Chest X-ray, AP view. Patient: 49 years old, sex M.
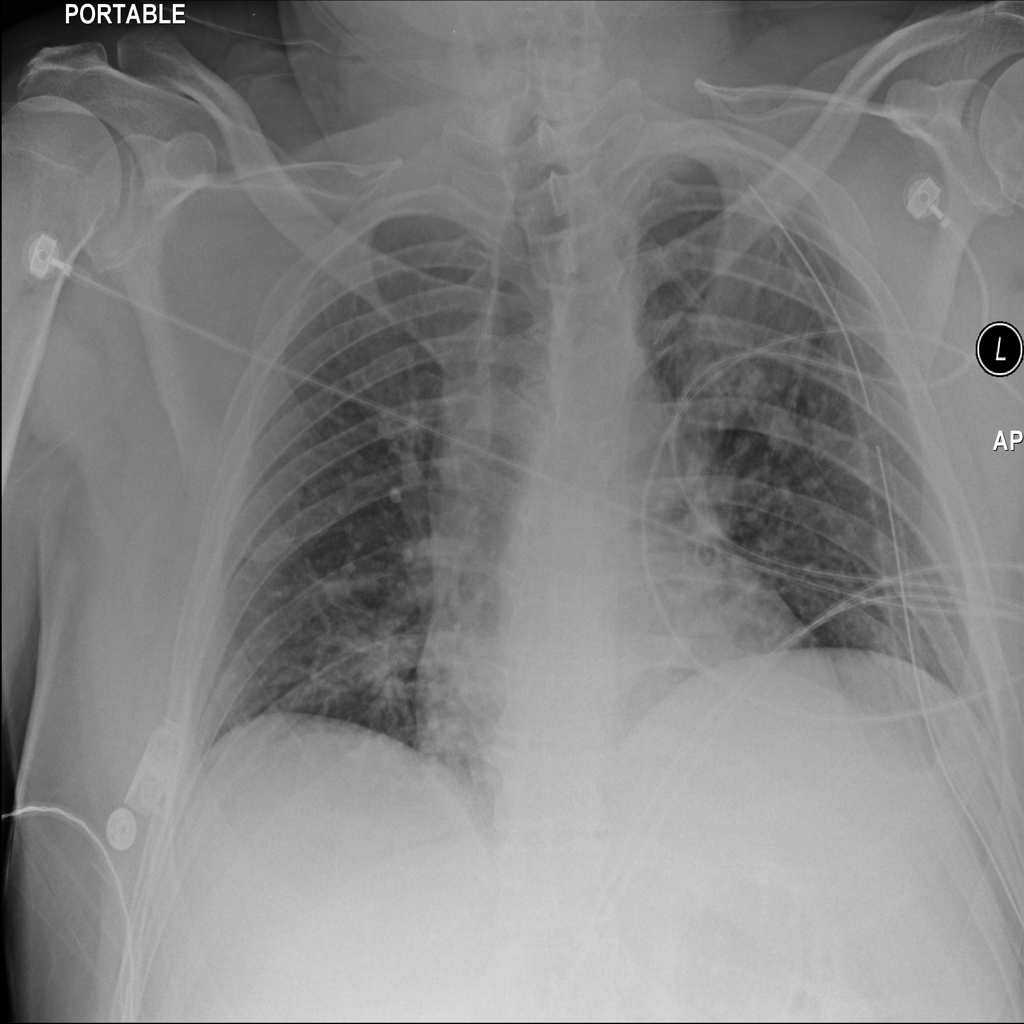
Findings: No Finding